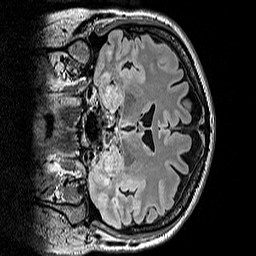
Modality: FLAIR
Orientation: coronal
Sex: female
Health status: ill
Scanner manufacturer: siemens
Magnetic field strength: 3 T
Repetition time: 5 s
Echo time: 0.388 s